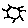
Label: sun